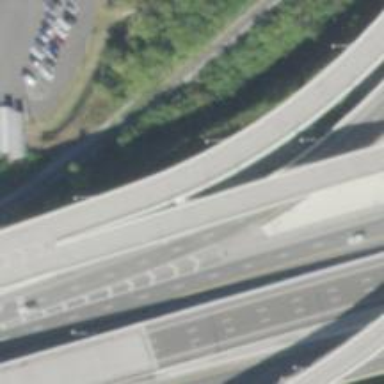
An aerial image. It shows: Asphalt motorway link.